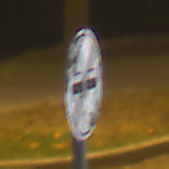
Verkehrszeichen: EndeUeberholverbot
Umgebung: Outdoor, Urban
Tageszeit: Night
Wetter: Clear
Licht: Artificial
Jahreszeit: NotSpecified
Kontrast: HighContrast